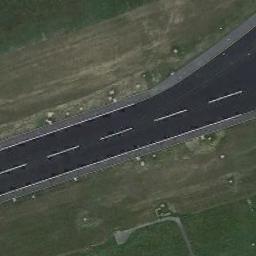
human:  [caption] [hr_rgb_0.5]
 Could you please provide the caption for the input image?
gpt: The runway goes through the lawn and some center line markings are on the runway .

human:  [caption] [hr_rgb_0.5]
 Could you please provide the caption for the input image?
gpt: There is a green lawn next to the runway, And there are white dashes on the runway .

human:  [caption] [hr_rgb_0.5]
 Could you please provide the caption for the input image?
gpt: The runway is on the grass .

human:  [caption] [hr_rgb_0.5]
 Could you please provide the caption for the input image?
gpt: The runway is surrounded by grass .

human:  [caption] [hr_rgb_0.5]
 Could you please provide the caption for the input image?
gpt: There are green lawns beside the runway .